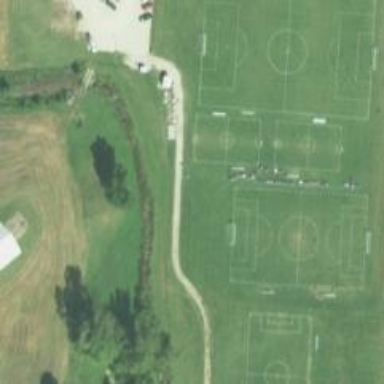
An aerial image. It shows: Soccer pitch for leisure land activities.